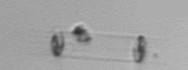
Label: Skeletonema